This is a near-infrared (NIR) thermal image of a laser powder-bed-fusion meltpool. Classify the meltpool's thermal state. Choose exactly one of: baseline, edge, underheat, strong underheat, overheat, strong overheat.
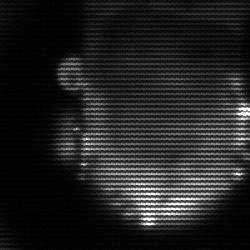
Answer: baseline